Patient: sex M, age 30
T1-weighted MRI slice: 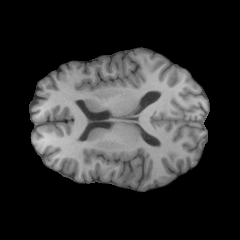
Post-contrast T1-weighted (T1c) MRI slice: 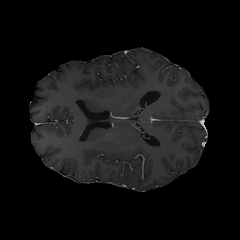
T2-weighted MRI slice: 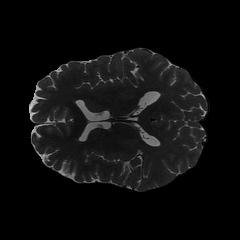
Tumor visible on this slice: no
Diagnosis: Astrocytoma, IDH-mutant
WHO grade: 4